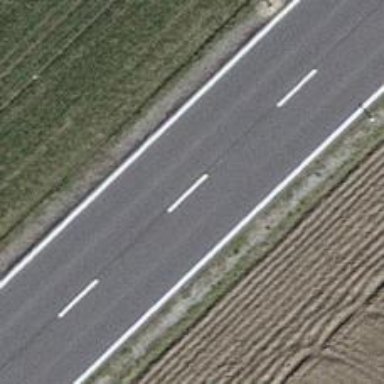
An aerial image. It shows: Asphalt road classified as primary highway.